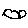
Label: cloud